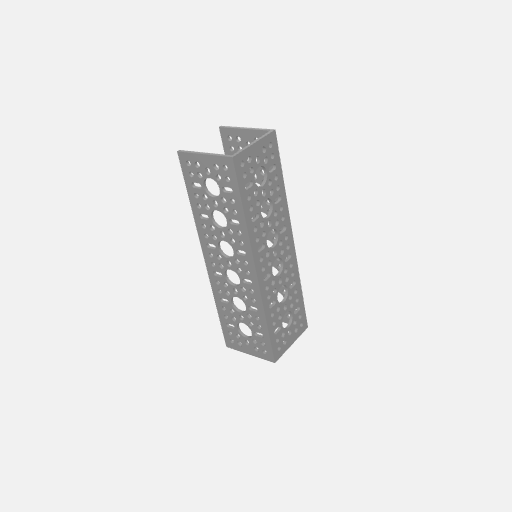
Part: UChannel6H